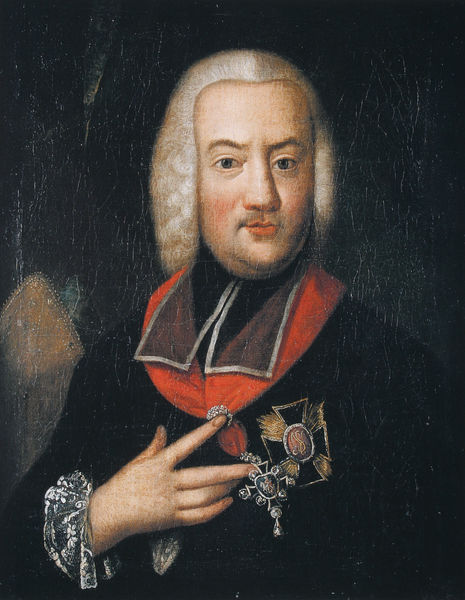
Titel: Bildnis Hugo Franz Carl zu Eltz
Künstler: Joseph Anton Heideloff
Standort: Mainz
Institution: Landesmuseum
Schlagwörter: dunkel, gemälde, hand, mann, schatten, weiß, finger, frisur, geste, grau, haar, hintergrund, licht, mund, nase, orange, profil, schmuck, schwarz, stirn, stuhl, zeichnung, ölbild, blick, rot, schal, tuch, alt, bart, kappe, mütze, augen, band, barock, gesicht, halten, inkarnat, kragen, silber, spitze, ärmel, bildnis, herr, portrait, porträt, öl, auge, geistlicher, gold, haare, mantel, stehend, adel, augenbrauen, blaue augen, blässe, brosche, frontal, kinn, knopf, lippe, lippen, rokoko, rosa, rouge, scheitel, schminke, perücke, wangen, kette, risse, kaiser, könig, brauen, glanz, halstuch, pupillen, robe, metall, rüsche, rüschen, zeigen, make up, schild, stolz, medaillon, kreuz, militär, uniform, soldat, abzeichen, bruststern, manschette, manschetten, orden, herrscher, kardinal, armee, wappen, gestus, pfarrer, firnis, anhänger, spreizen, klerus, priester, antlitz, mönch, fingerzeig, mitra, spitzenkragen, rotes tuch, edelmann, spitzenärmel, deutscher, metal, berührung, eisernes kreuz, präsentieren, kratzer, perrücke, ordensband, bäffchen, vioett, anstecker, bartlos, weißes haar, auszeichnungen, kleriker, augenbraunen, auszeichnung, jurist, malteserkreuz, beffchen, spitzenhemd, ordensträger, herrscherr, nae, angesicht, antlizu, bartschatten, geehrt, kreeuz, vorzeigen, übergewichtig, befchen, fingerhaltung, 18. jahrhundert, 17. jahrhundert, order, metallik, kragen rot, eisernes, kettenanhänger